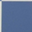
Piece: xx